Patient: sex M, age 57
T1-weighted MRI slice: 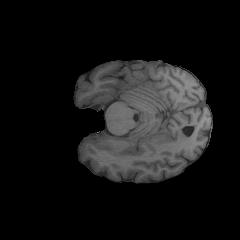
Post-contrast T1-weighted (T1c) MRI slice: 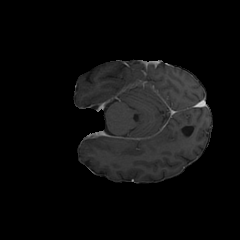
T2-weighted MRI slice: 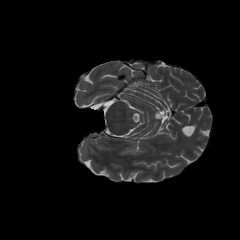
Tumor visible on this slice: no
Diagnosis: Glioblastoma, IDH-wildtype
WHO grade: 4